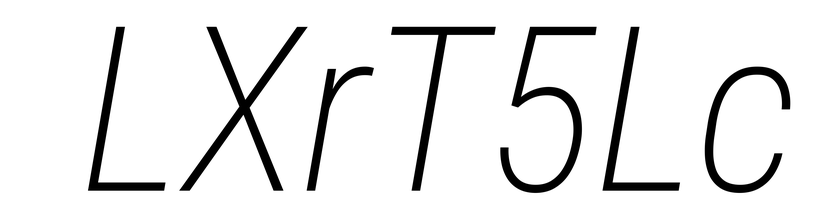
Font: Roboto-Italic_Condensed_ExtraLight_Italic